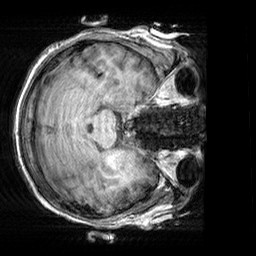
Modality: T1w
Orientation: axial
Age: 20
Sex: male
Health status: healthy
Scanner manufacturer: siemens
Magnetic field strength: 3 T
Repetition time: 2.3 s
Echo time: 0.00303 s